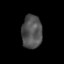
Tissue: prostate
Cell type: Epithelial cells
Senescence score: 0.3436
Nuclear area (px): 662
Mean DAPI intensity: 81.594